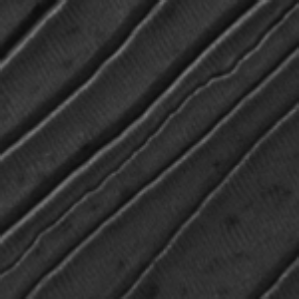
Label: frost